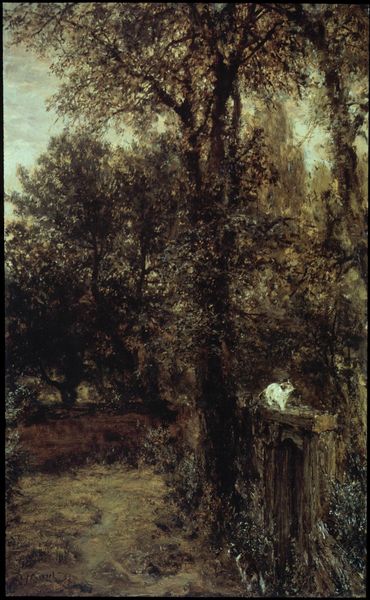
Titel: Stiller Winkel
Künstler: Adolph Menzel
Standort: Frankfurt (am Main)
Institution: Das Städel, Städelsches Kunstinstitut und Städtische Galerie
Schlagwörter: baum, blätter, dunkel, gemälde, himmel, laub, schatten, weiß, wolken, bäume, grün, impressionismus, landschaft, äste, braun, frankreich, grau, holz, licht, schwarz, strasse, türkis, ölbild, gras, hund, park, rasen, tier, tiere, weg, wiese, wolke, zaun, hochformat, malerei, wand, stein, bild, öl, ast, baumstamm, dämmerung, natur, stamm, zweige, busch, büsche, gebüsch, hütte, pfad, sonne, boden, realismus, blatt, wald, garten, maus, sommer, düster, mauer, herbst, wild, baumkrone, glitzern, katze, gemalt, zweig, lichtung, kater, schwarzweiß, leinwand, fleck, kätzchen, verschwommen, wurzeln, efeu, romantisch, waldboden, dickicht, verborgen, barbizon, gestrüpp, katzen, rousseau, stumpf, baumstumpf, gartenmauer, natürlich, ratte, constable, hochformatig, wolkwn, fontainebleau, plain air, hochrechteck, satmm, verwunschener garten, 1880, weiße katze